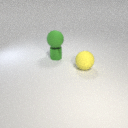
small green metal cylinder below large green rubber sphere